Interaction volume radius: 10 \u00c5
Interaction volume height: 45 \u00c5
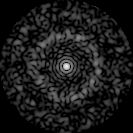
Disorder parameter: 0.836